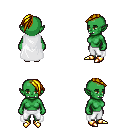
a pixel art fantasy rpg character, female body template, orc, green skin, white cape, white pants, blonde long mohawk hairstyle, gold boots, four views (front, back, left, right), 2x2 character sprite sheet, small pixel art, hard edges, no anti-aliasing